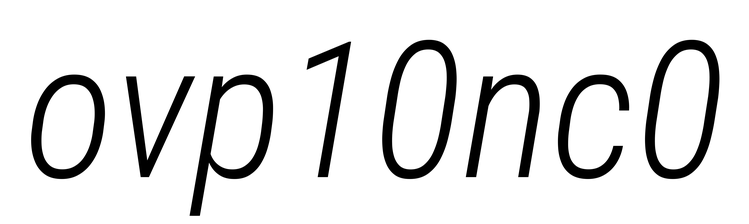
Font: Roboto-Italic_Condensed_Light_Italic